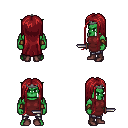
a pixel art fantasy rpg character, male body template, orc, green skin, maroon tunic, metal pants, brunette extra-long hairstyle, iron tiara, leather bracers, maroon shoes, dagger, four views (front, back, left, right), 2x2 character sprite sheet, small pixel art, hard edges, no anti-aliasing